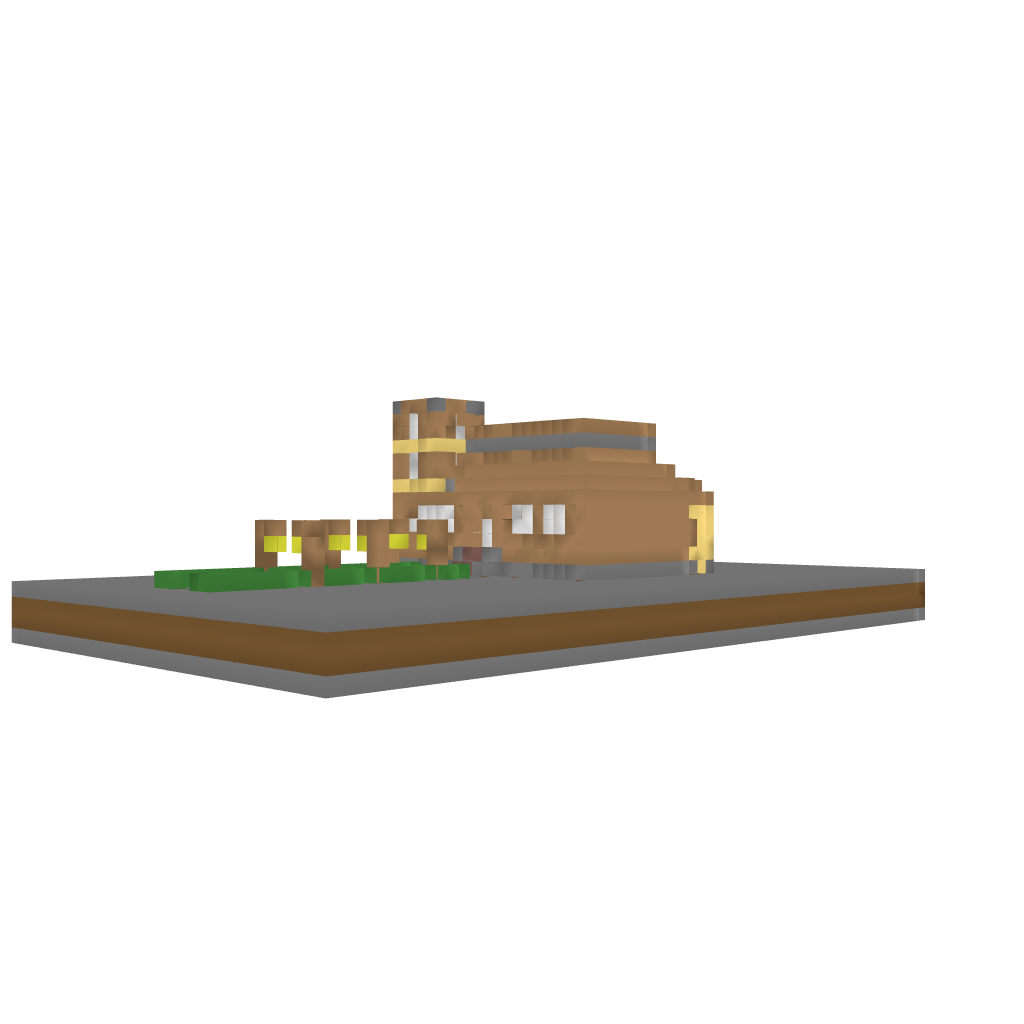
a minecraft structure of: Luxury  Villa good quality